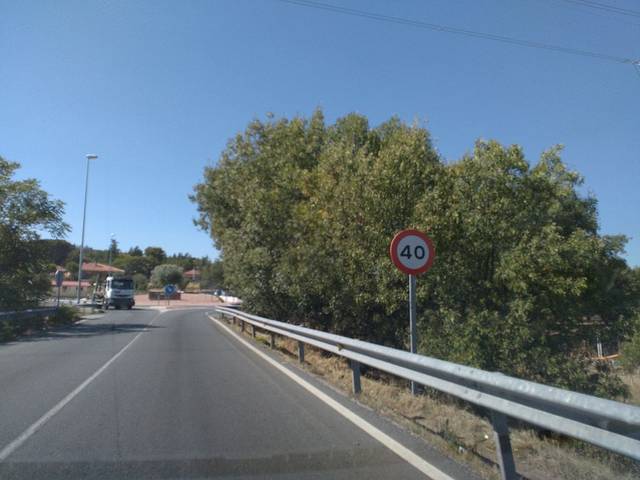
Region: Spain
Coordinates: 40.578, -3.989